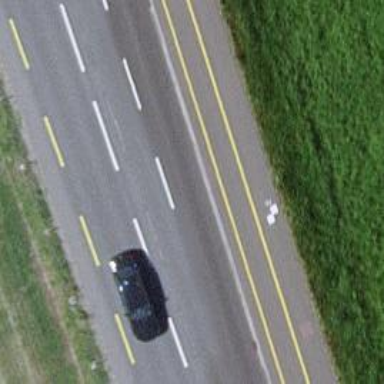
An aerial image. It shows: Primary highway with asphalt surface and dedicated lane for cycling on the left.